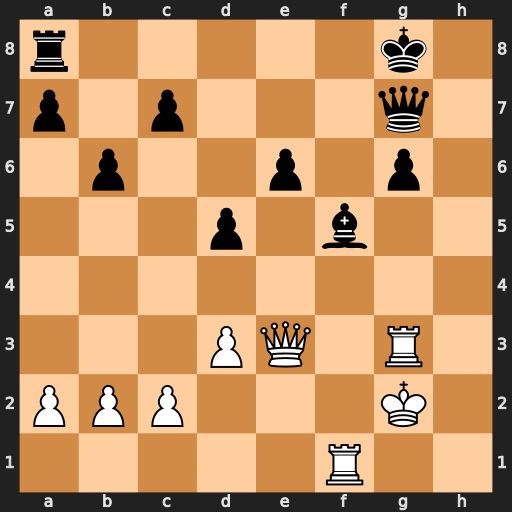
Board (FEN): r5k1/p1p3q1/1p2p1p1/3p1b2/8/3PQ1R1/PPP3K1/5R2
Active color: w
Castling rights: -
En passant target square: -
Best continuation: Rxf5 exf5 Qe6+ Kf8 Rxg6 Qxg6+ Qxg6